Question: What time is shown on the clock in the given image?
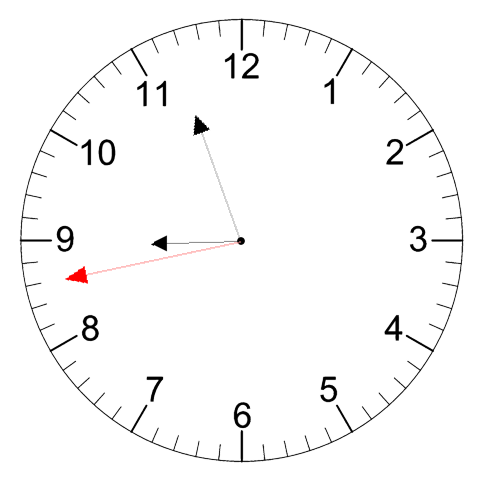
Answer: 08:56:43